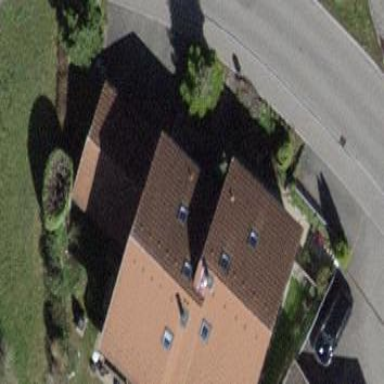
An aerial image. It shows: Simple house.